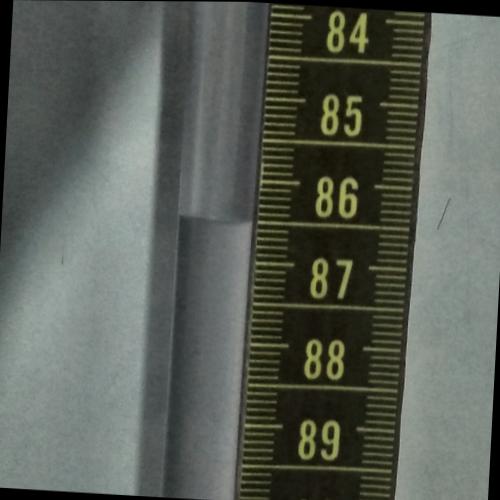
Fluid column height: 86.5 cm